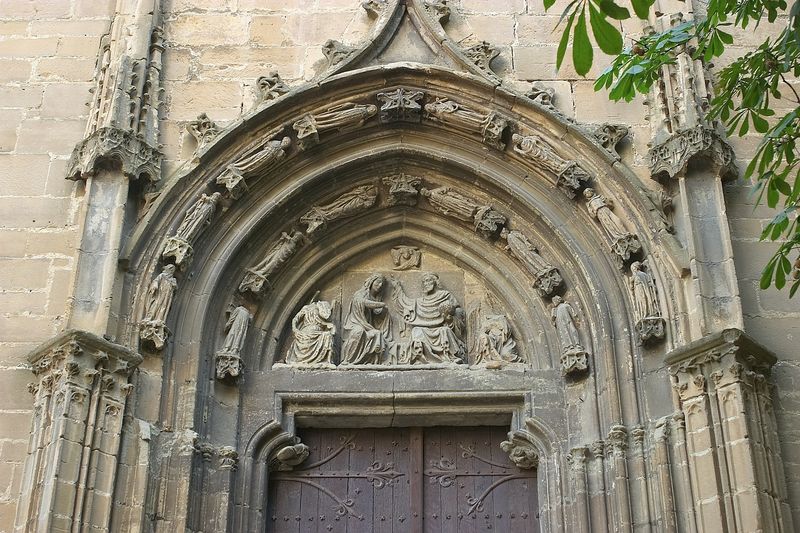
Titel: Kathedrale von Pamplona
Künstler: Jaques Perut
Standort: Pamplona, Kathedrale (EU - E - Navarra)
Schlagwörter: blätter, gott, grau, holz, säulen, tür, wand, architektur, stein, steine, kirche, gotik, engel, skulptur, relief, figuren, detail, flügeltür, metall, plastik, tor, eingang, fugen, krabbe, religion, dom, beten, salbung, portal, sandstein, christus, jesus, mittelalter, kastanie, heilige, maria, mittelalterlich, beschläge, sakralbau, maßwerk, tympanon, kriche, supraporte, gewände, fiale, stufenportal, ingang, greu, gwände, enschen